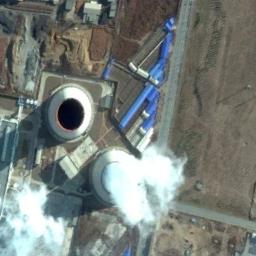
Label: thermal_power_station